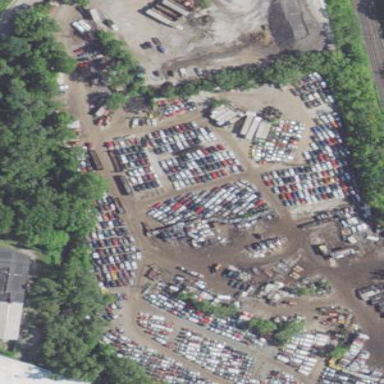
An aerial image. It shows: Industrial area designated as scrap yard.